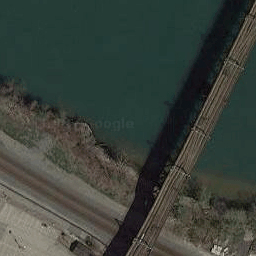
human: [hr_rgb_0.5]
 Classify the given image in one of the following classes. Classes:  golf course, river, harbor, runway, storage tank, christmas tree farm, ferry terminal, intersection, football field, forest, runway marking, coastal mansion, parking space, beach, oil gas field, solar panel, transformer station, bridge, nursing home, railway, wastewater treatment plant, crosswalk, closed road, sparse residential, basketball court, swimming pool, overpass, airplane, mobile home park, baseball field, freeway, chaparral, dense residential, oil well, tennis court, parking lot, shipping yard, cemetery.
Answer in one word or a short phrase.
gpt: bridge